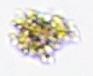
Label: Detritus